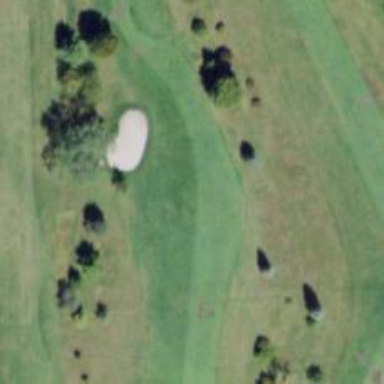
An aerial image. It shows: Golf hole.